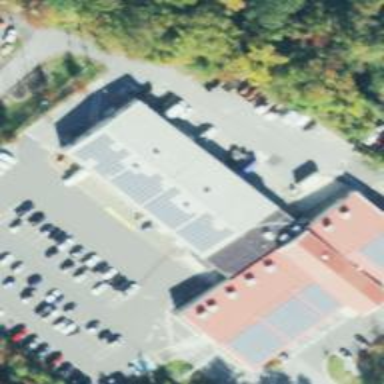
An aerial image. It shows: Commercial building.